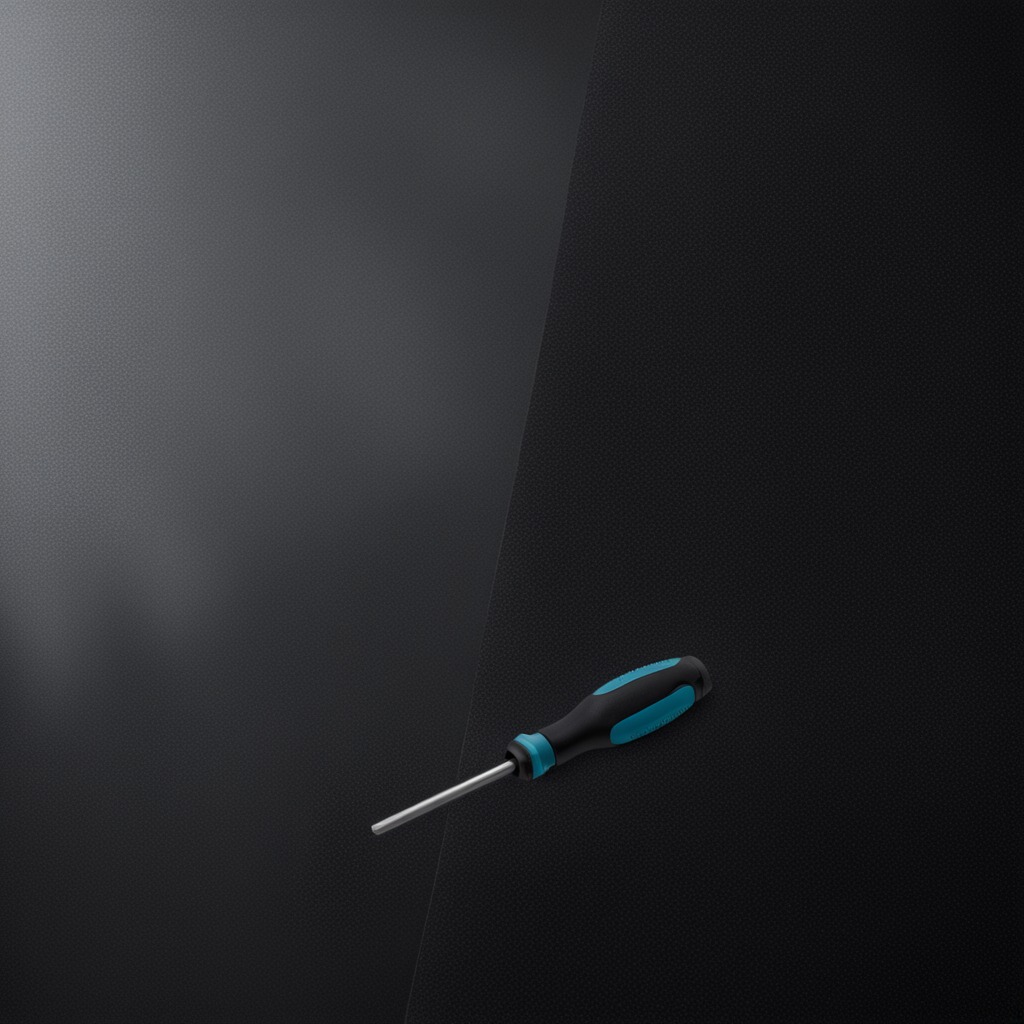
A screwdriver is lying on the tabletop.